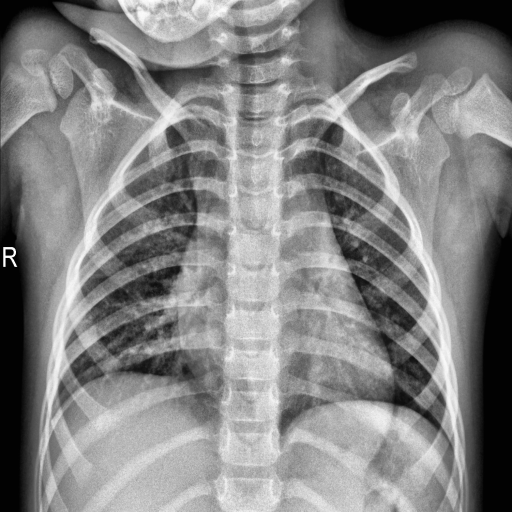
Finding: NORMAL